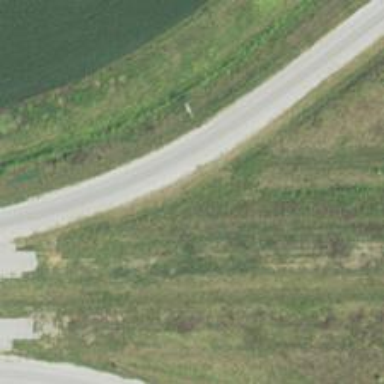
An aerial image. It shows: Trunk link highway.